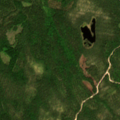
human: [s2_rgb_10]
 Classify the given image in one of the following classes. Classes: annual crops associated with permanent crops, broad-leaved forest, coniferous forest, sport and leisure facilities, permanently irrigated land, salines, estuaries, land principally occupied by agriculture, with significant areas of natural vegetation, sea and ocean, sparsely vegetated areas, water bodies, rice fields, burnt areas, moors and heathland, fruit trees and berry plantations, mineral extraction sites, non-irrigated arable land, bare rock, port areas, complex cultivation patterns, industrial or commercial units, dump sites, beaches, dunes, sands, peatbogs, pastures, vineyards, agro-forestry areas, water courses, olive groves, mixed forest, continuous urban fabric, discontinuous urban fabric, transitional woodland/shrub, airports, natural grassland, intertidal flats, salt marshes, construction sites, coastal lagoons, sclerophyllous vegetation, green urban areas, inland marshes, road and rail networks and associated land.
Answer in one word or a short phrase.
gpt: coniferous forest